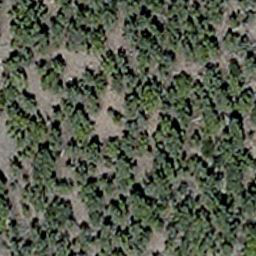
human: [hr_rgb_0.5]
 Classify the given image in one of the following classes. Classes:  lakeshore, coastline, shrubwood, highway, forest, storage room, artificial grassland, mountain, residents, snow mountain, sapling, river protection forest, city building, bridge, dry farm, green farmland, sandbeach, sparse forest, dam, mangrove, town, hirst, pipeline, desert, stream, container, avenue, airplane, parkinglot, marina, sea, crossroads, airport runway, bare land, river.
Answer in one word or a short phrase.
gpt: sparse forest